Question: I have a df which is an output of 'predict.lm' appended to another df with two columns 'label' and 'actual'
'''
df <- data.frame(
label = c('A', 'B', 'C', 'D', 'E', 'F', 'G'),
actual = c(13.9, 13.4, 13.8, 14.3, 14.2, 13.6, 14.1),
fit = c(13.8, 13.9, 14.1, 14.0, 13.9, 14.3, 14.1),
lwr = c(13.6, 13.7, 13.8, 13.8, 13.7, 14.0, 13.9),
upr = c(14.3, 14.2, 14.7, 14.3, 14.1, 14.9, 14.9)
)
'''
I want to plot 'actual' vs 'fit' where 'lwr' and 'upr' are shown similar to this figure below without the line, and the dots are either colour or pattern based on 'label' column.
This figure is an example of how I want my figure looks like. x and y are not from my data.

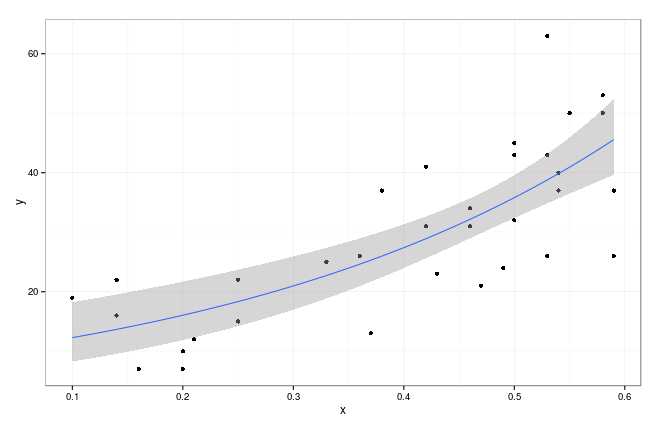
Answer: Something like this?
'''
library(ggplot2)
df <- data.frame(
label = c('A', 'B', 'C', 'D', 'E', 'F', 'G'),
actual = c(13.9, 13.4, 13.8, 14.3, 14.2, 13.6, 14.1),
fit = c(13.8, 13.9, 14.1, 14.0, 13.9, 14.3, 14.1),
lwr = c(13.6, 13.7, 13.8, 13.8, 13.7, 14.0, 13.9),
upr = c(14.3, 14.2, 14.7, 14.3, 14.1, 14.9, 14.9)
)
ggplot(df, aes(x = actual, y = fit)) +
theme_bw() +
geom_ribbon(aes(ymin = lwr, ymax = upr), alpha = 0.5) +
geom_line(color = "blue") +
geom_point(aes(color = label))
'''
<URL>